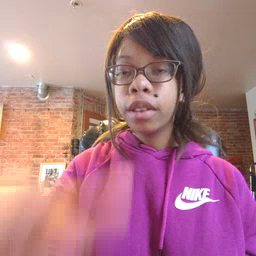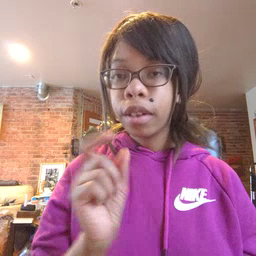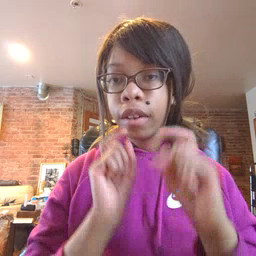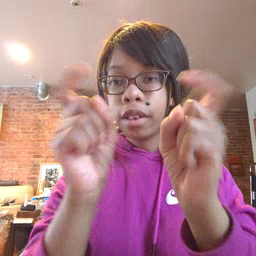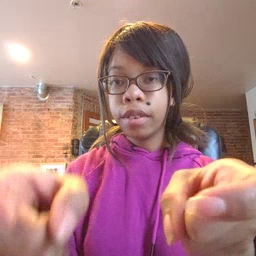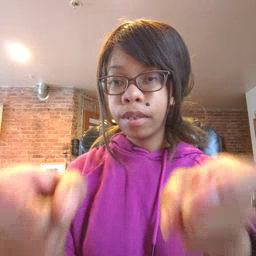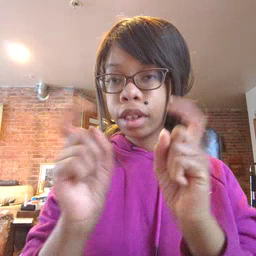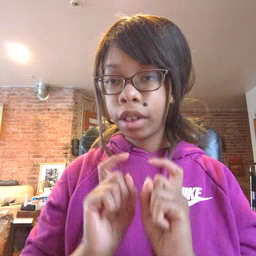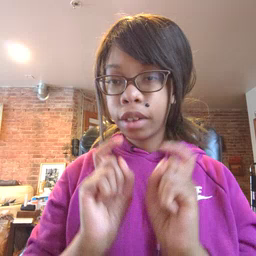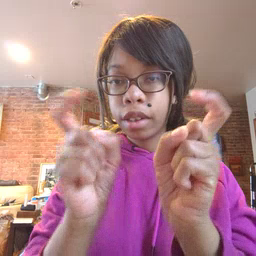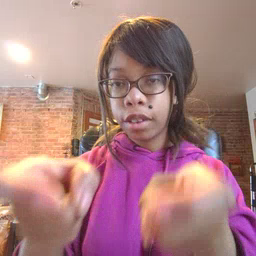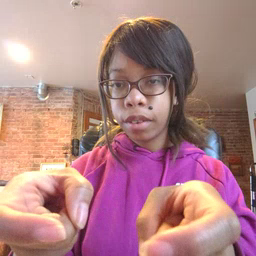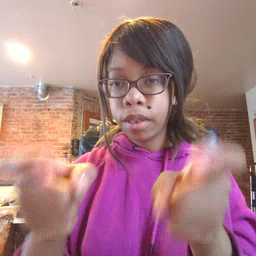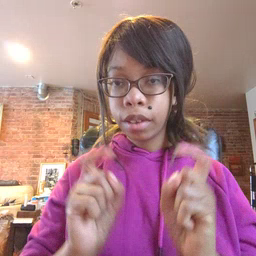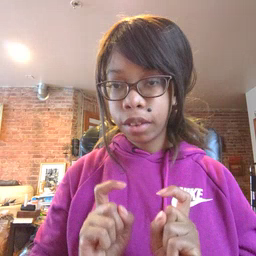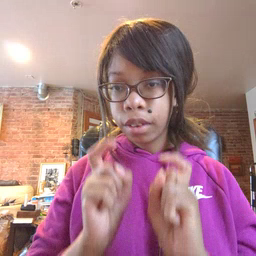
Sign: gift